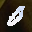
Label: 0